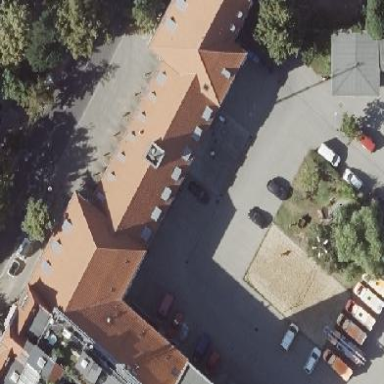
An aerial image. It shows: Fire station with red roof.